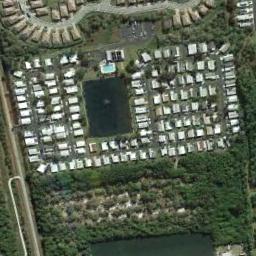
Label: residential